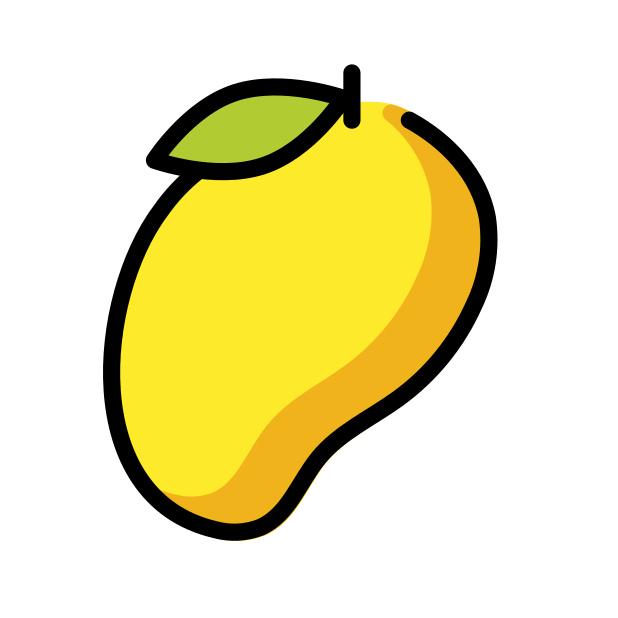
Emoji: 🥭
Name: mango
Unicode: 0x1f96d